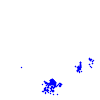
Particle: electron